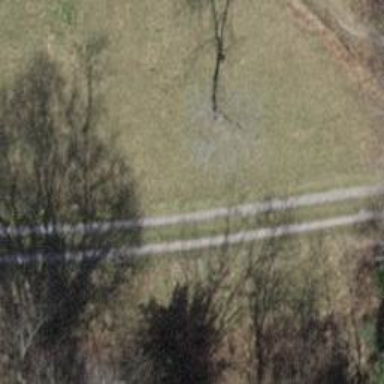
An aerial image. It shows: Track with grade 2 gravel surface.